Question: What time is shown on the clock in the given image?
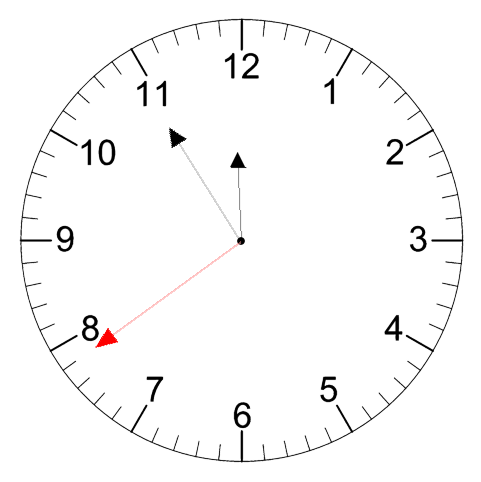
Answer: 11:54:39